Chest X-ray. View position: PA
Patient age: 66
Patient sex: F
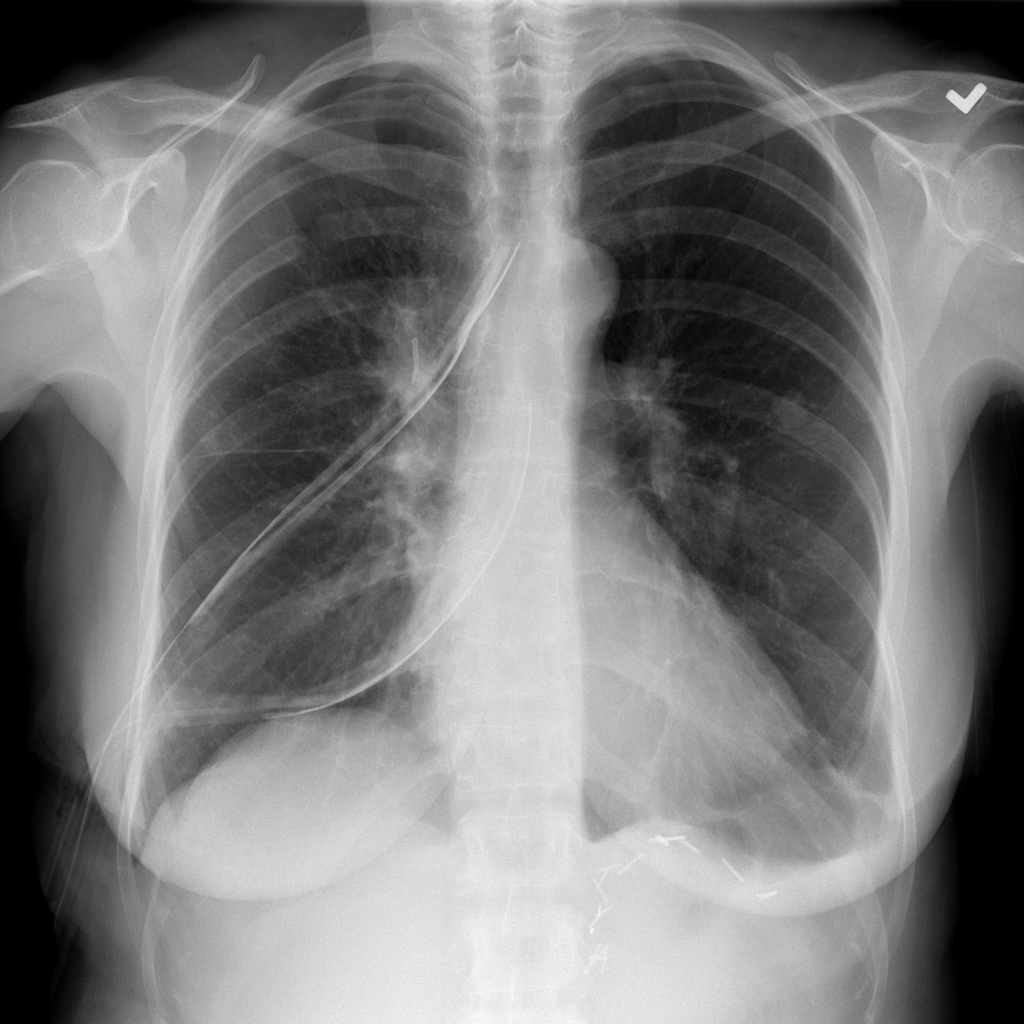
Finding: Pneumothorax